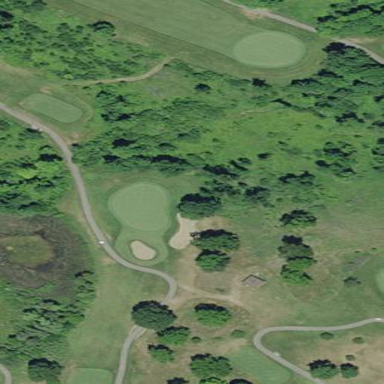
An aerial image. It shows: Area with grass used as rough in golf course.